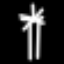
Label: palm tree